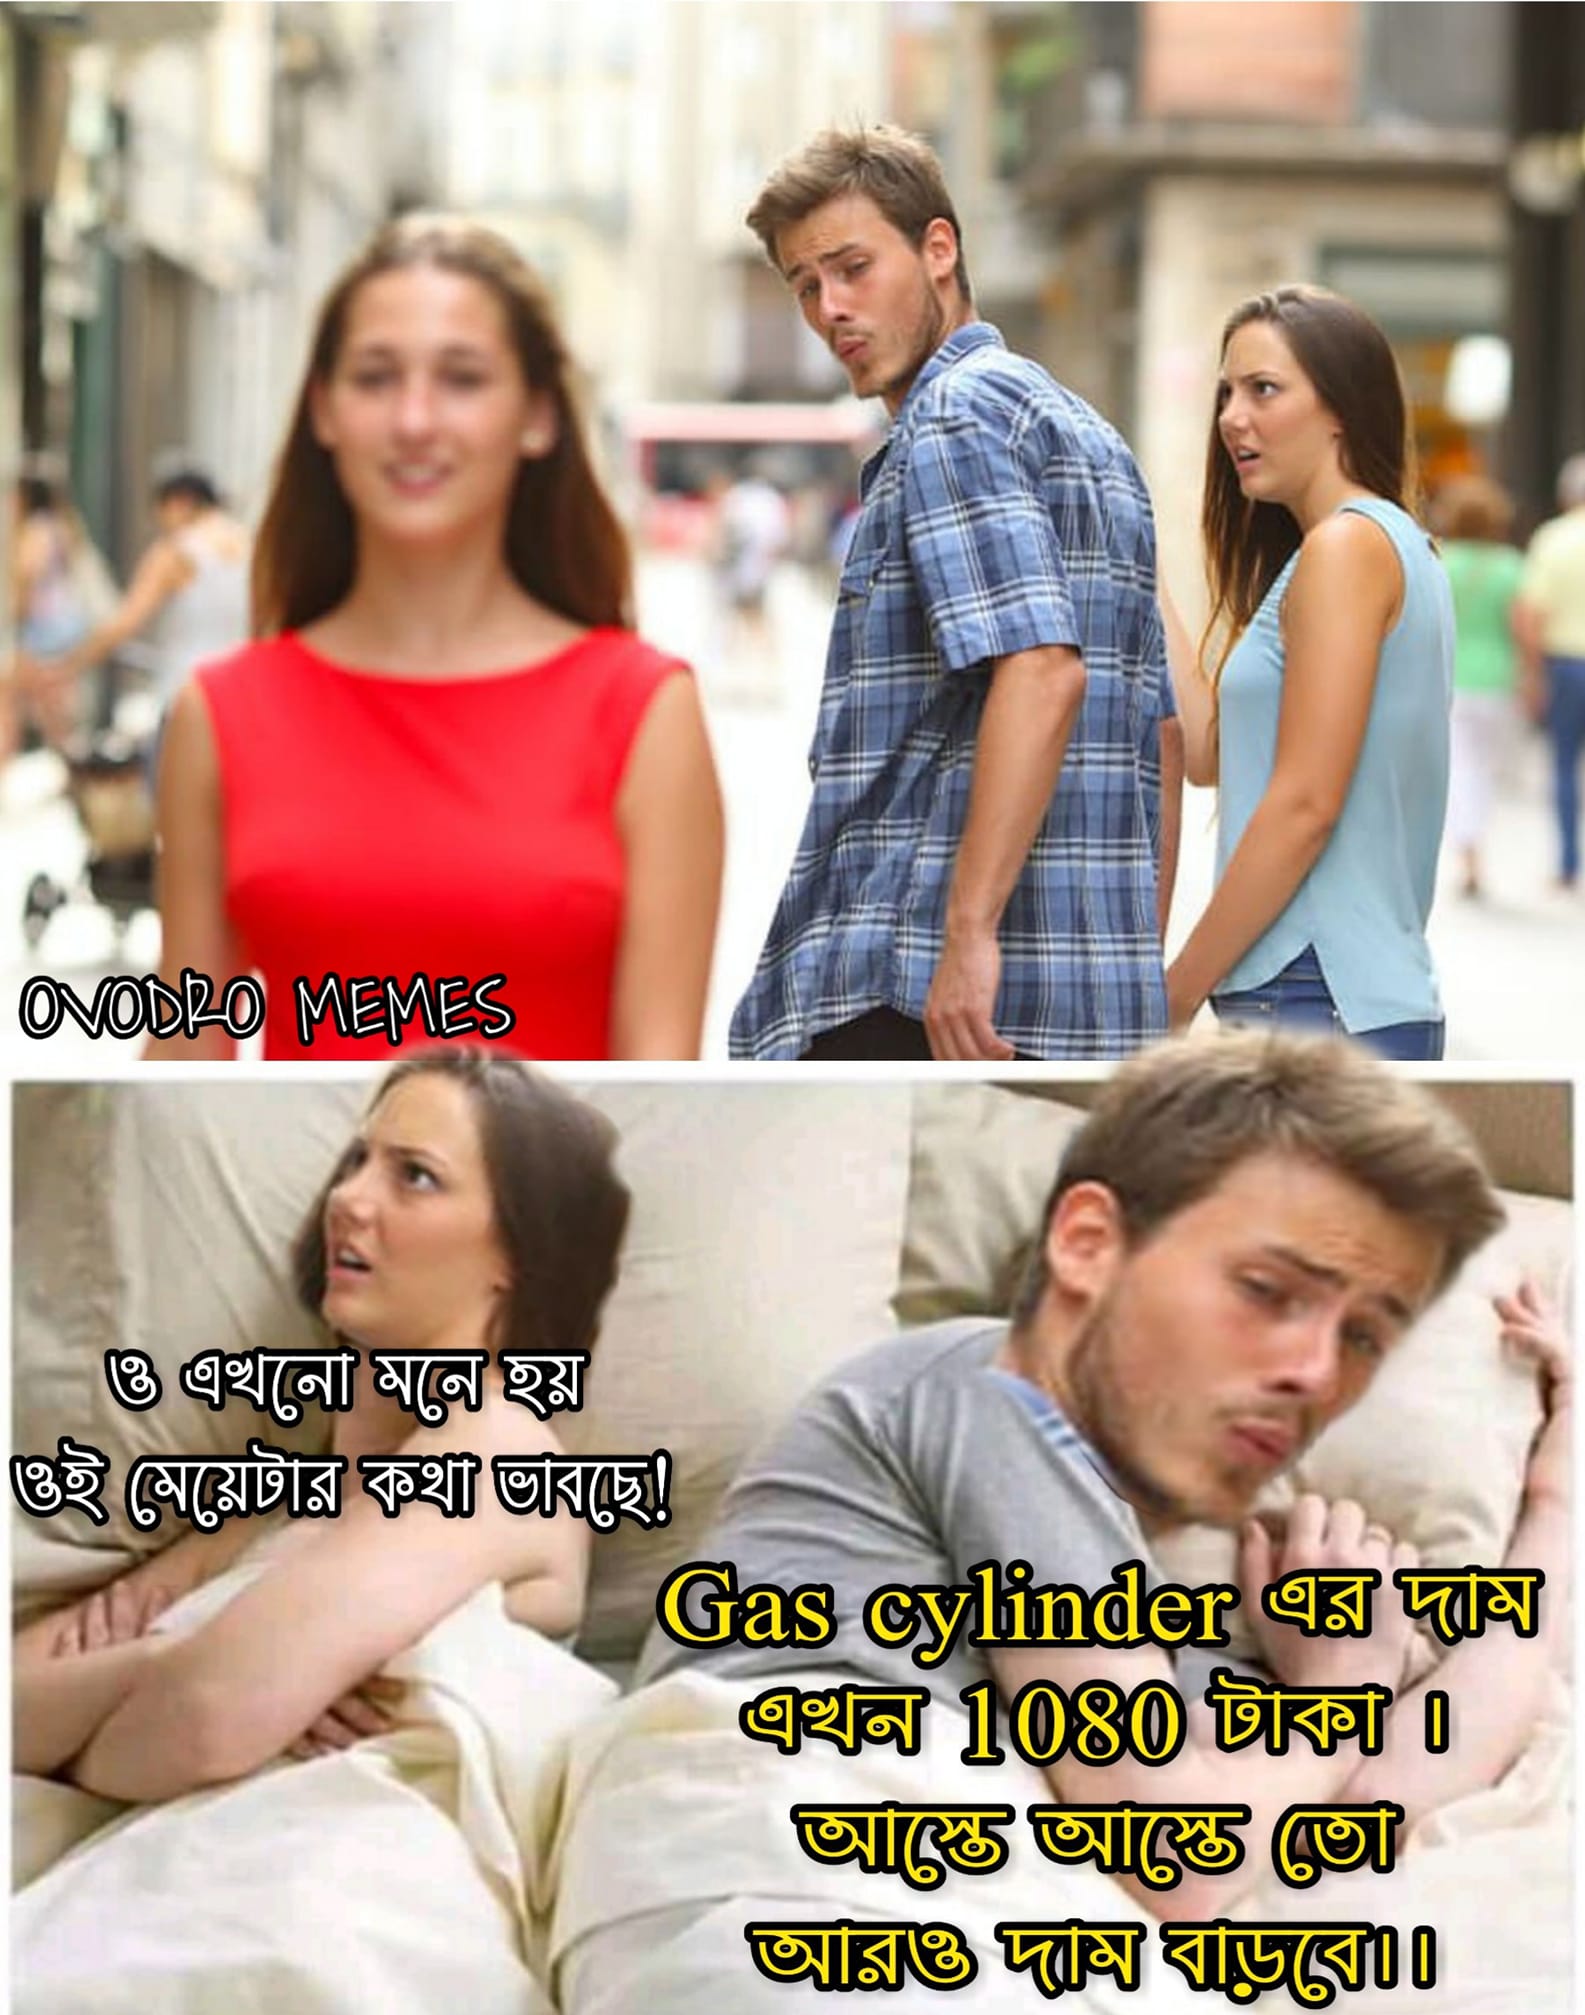
Caption: ও এখনো মনে হয় ওই মেয়েটার কথা ভাবছে !    Gas cylinder এর দাম এখন 1080  টাকা ।  আস্তে আস্তে তো আরও দাম বাড়বে ।।
Label: non-hate